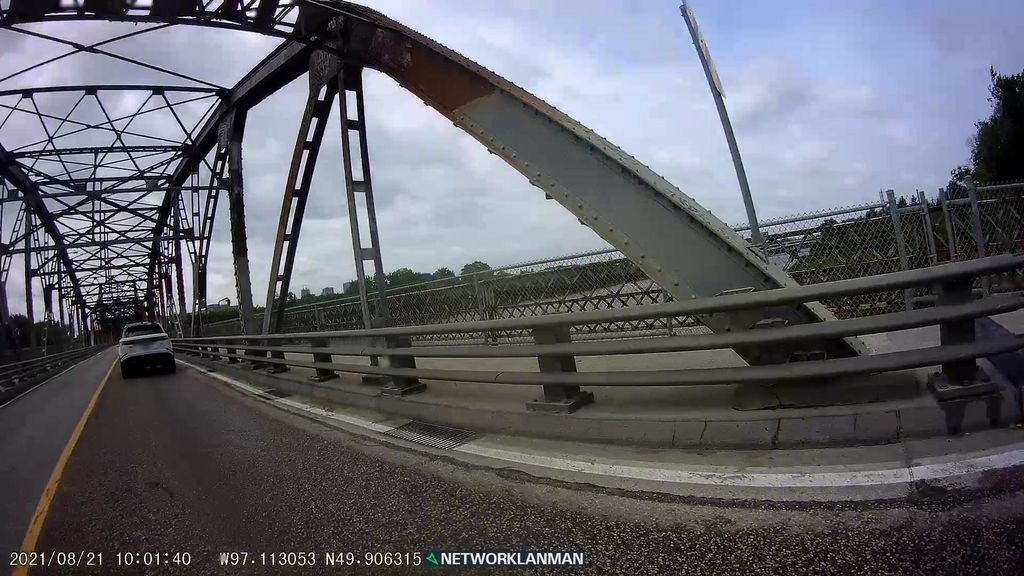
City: winnipeg